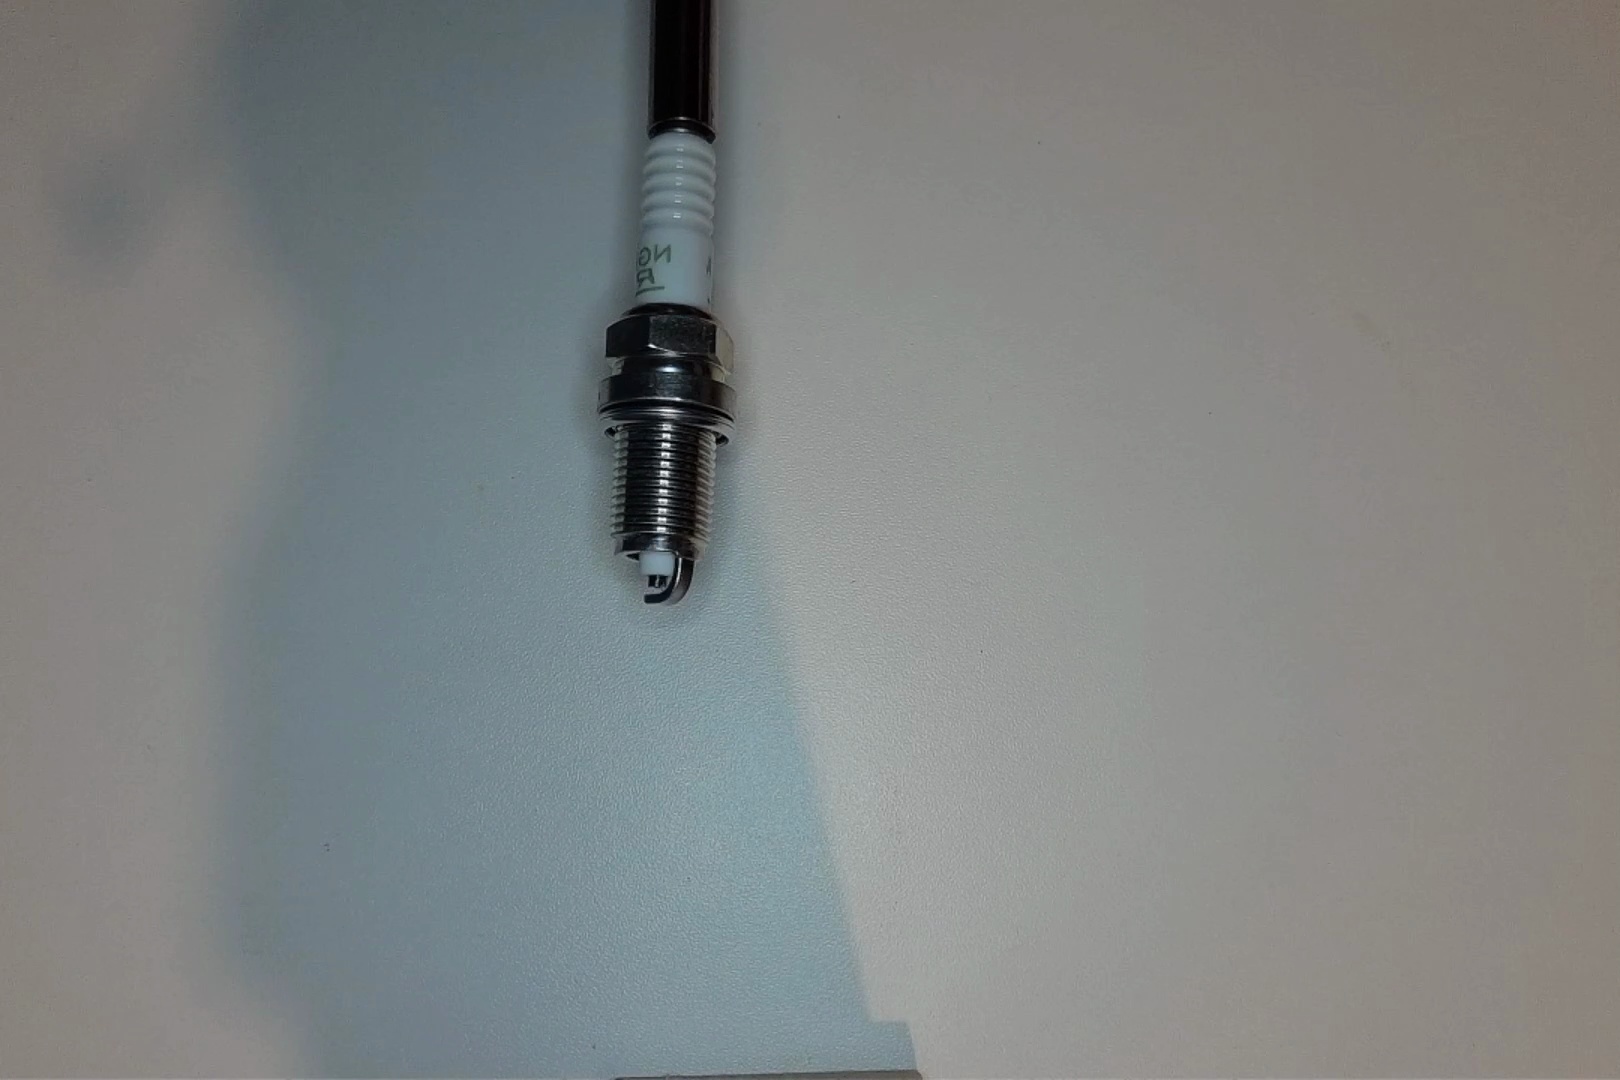
Label: normal